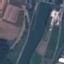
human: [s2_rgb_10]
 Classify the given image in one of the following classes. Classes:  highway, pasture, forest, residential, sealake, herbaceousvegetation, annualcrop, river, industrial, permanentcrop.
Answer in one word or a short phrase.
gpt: River